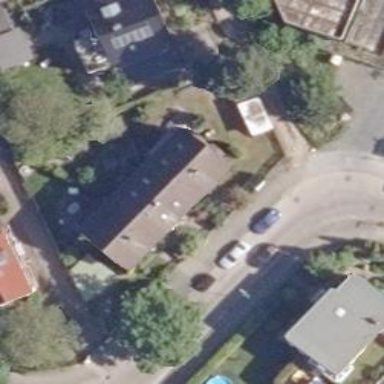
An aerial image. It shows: Terrace-style building with gabled roof.